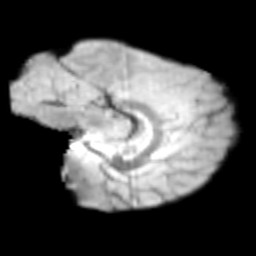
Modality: T2w
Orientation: sagittal
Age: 10
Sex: female
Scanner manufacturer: siemens
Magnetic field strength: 3 T
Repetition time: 3.8 s
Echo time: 0.07 s